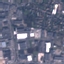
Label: Industrial